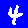
Digit: 4